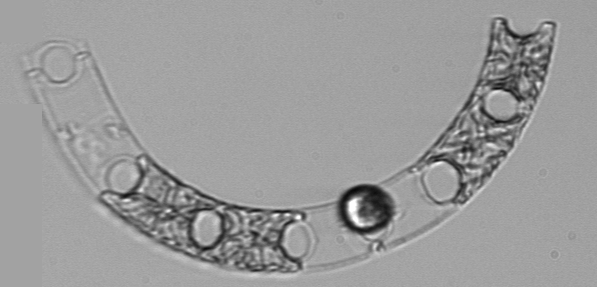
Label: Eucampia